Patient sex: M
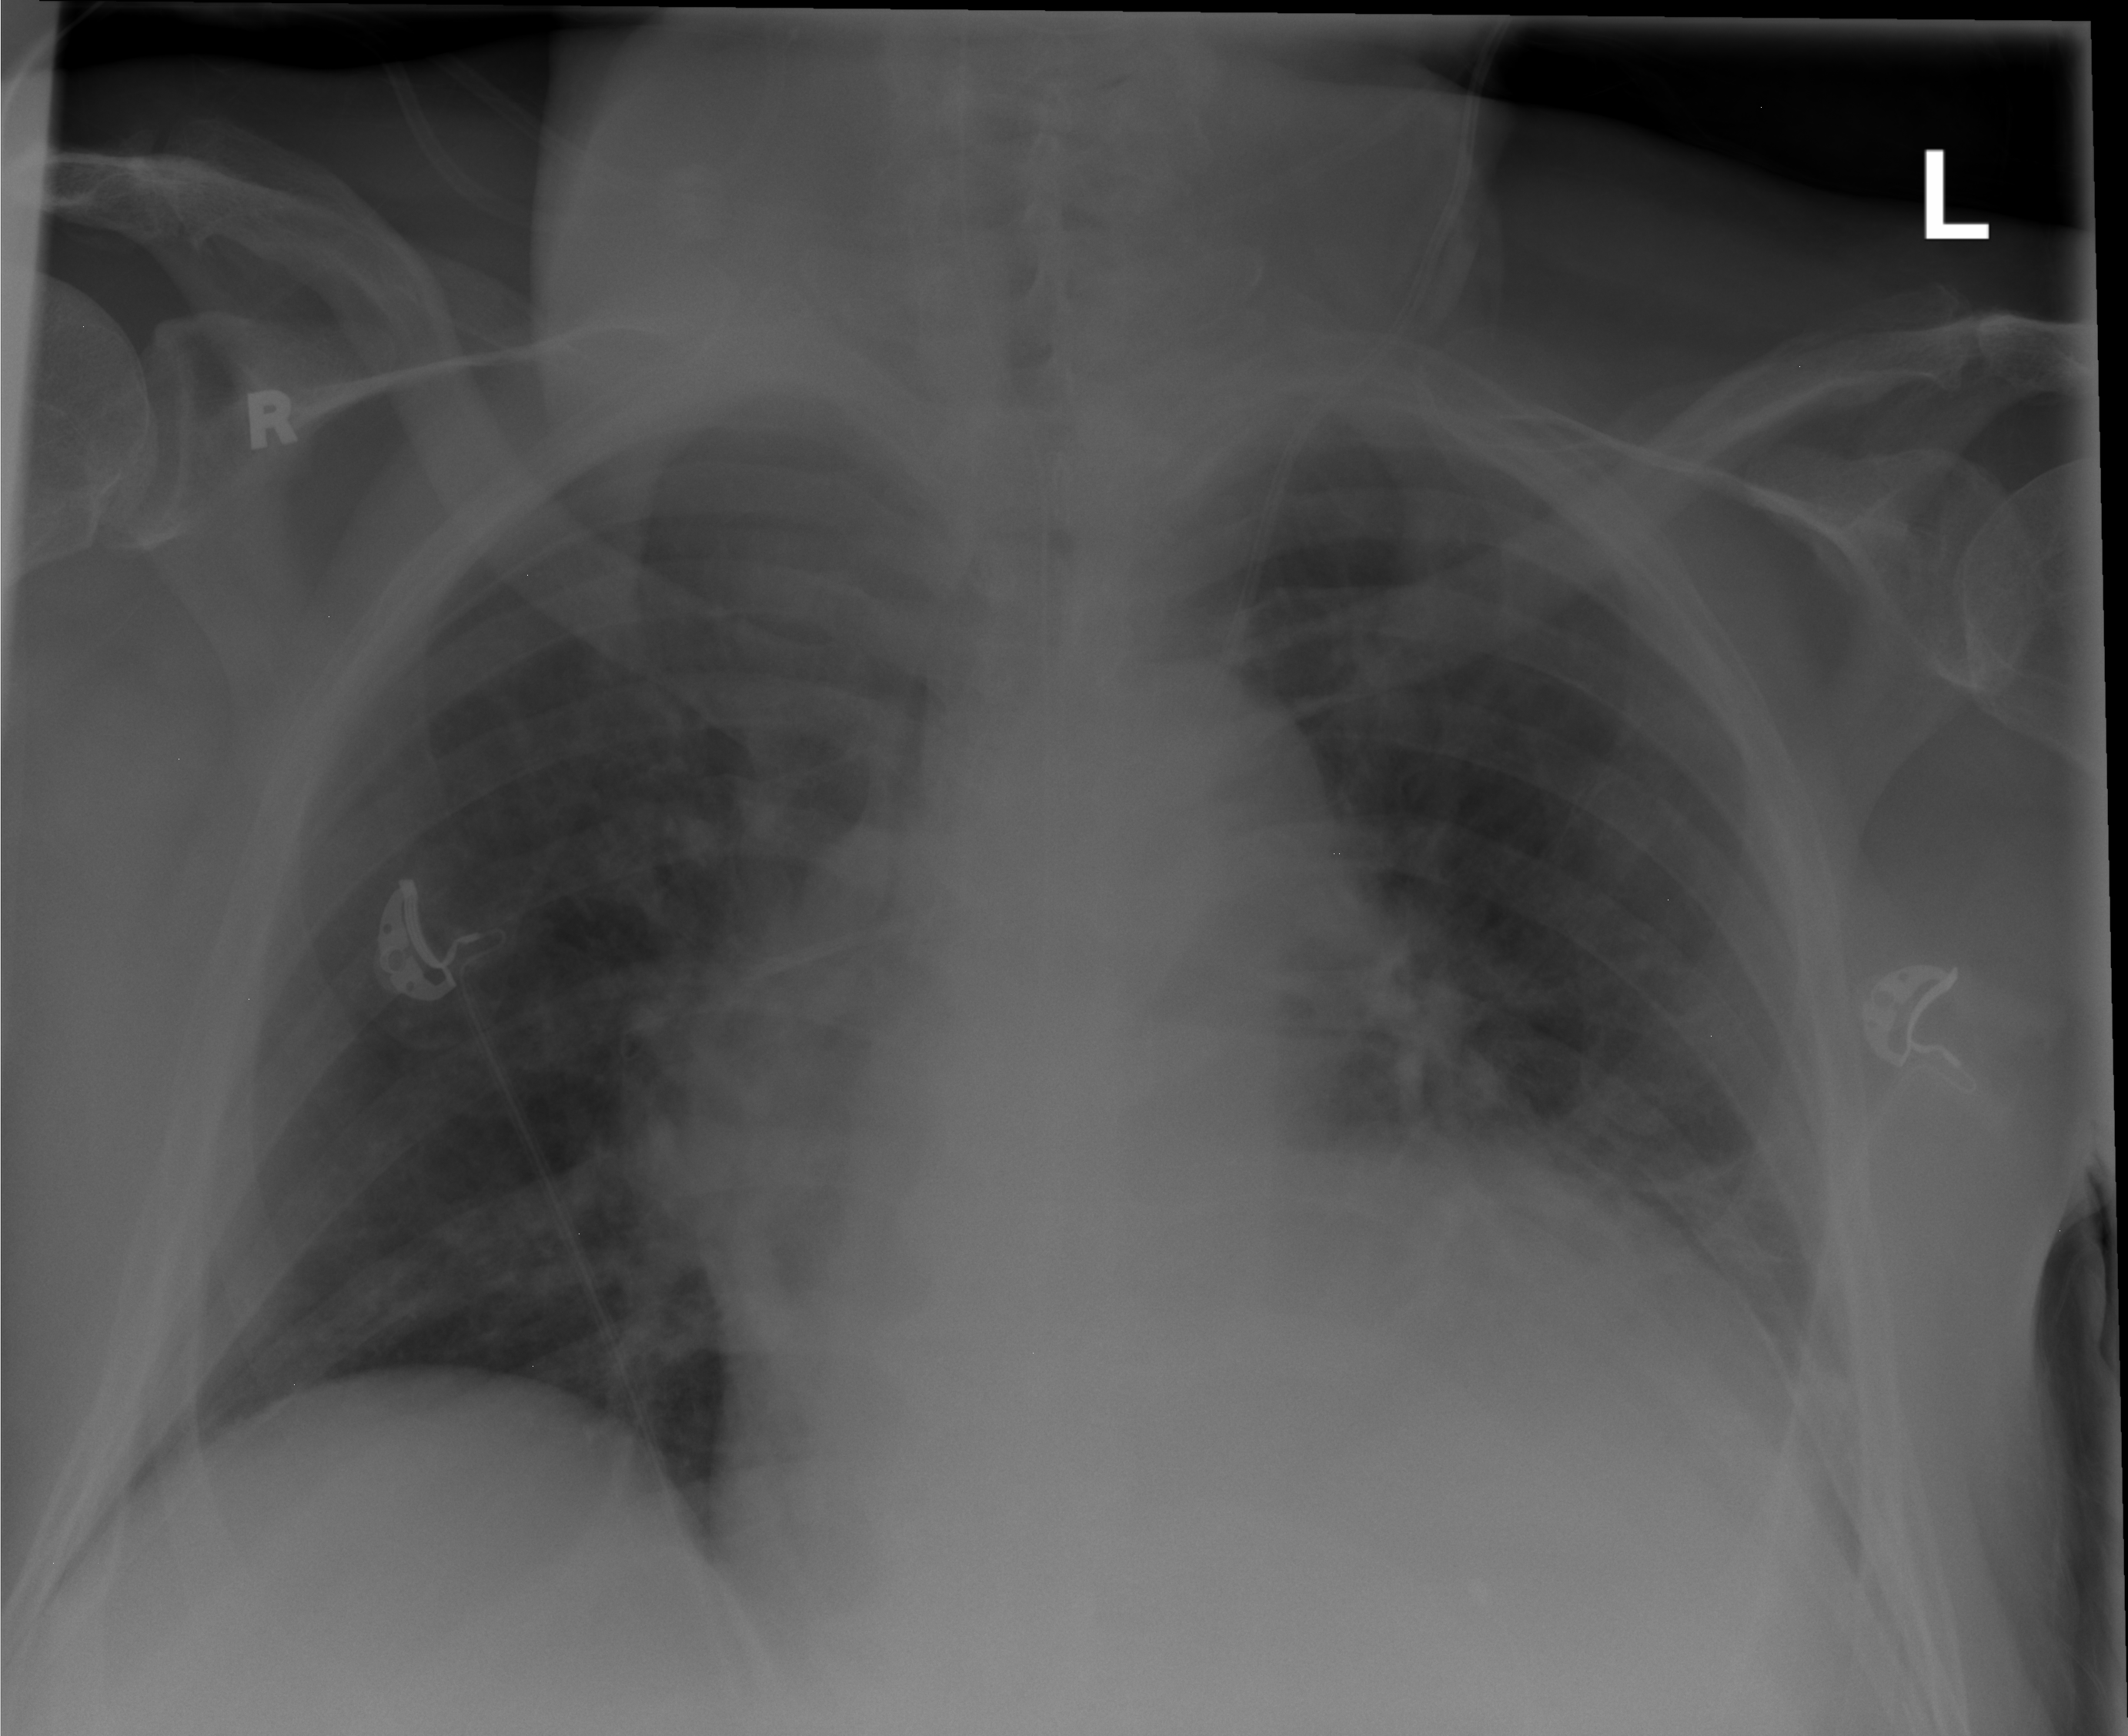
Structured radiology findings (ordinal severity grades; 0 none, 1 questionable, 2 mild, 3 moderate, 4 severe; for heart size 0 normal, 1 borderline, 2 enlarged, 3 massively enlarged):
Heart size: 2
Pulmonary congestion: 2
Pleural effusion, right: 0
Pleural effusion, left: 2
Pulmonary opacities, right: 2
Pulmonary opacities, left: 0
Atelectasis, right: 0
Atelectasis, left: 2